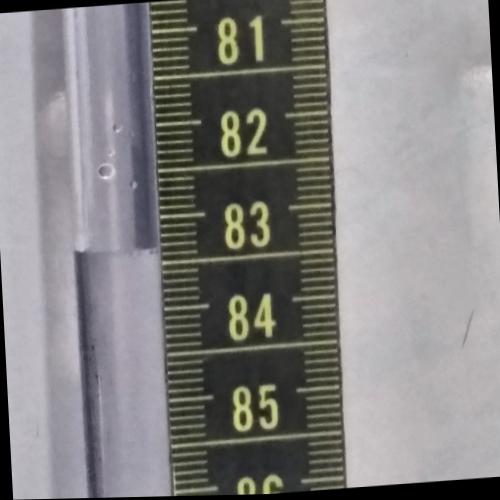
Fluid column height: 83.3 cm